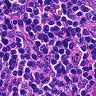
Metastatic tissue present: no